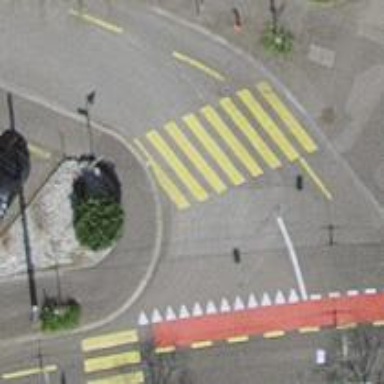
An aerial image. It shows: Residential road with asphalt surface. There is cycle lane on the left side.